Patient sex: F
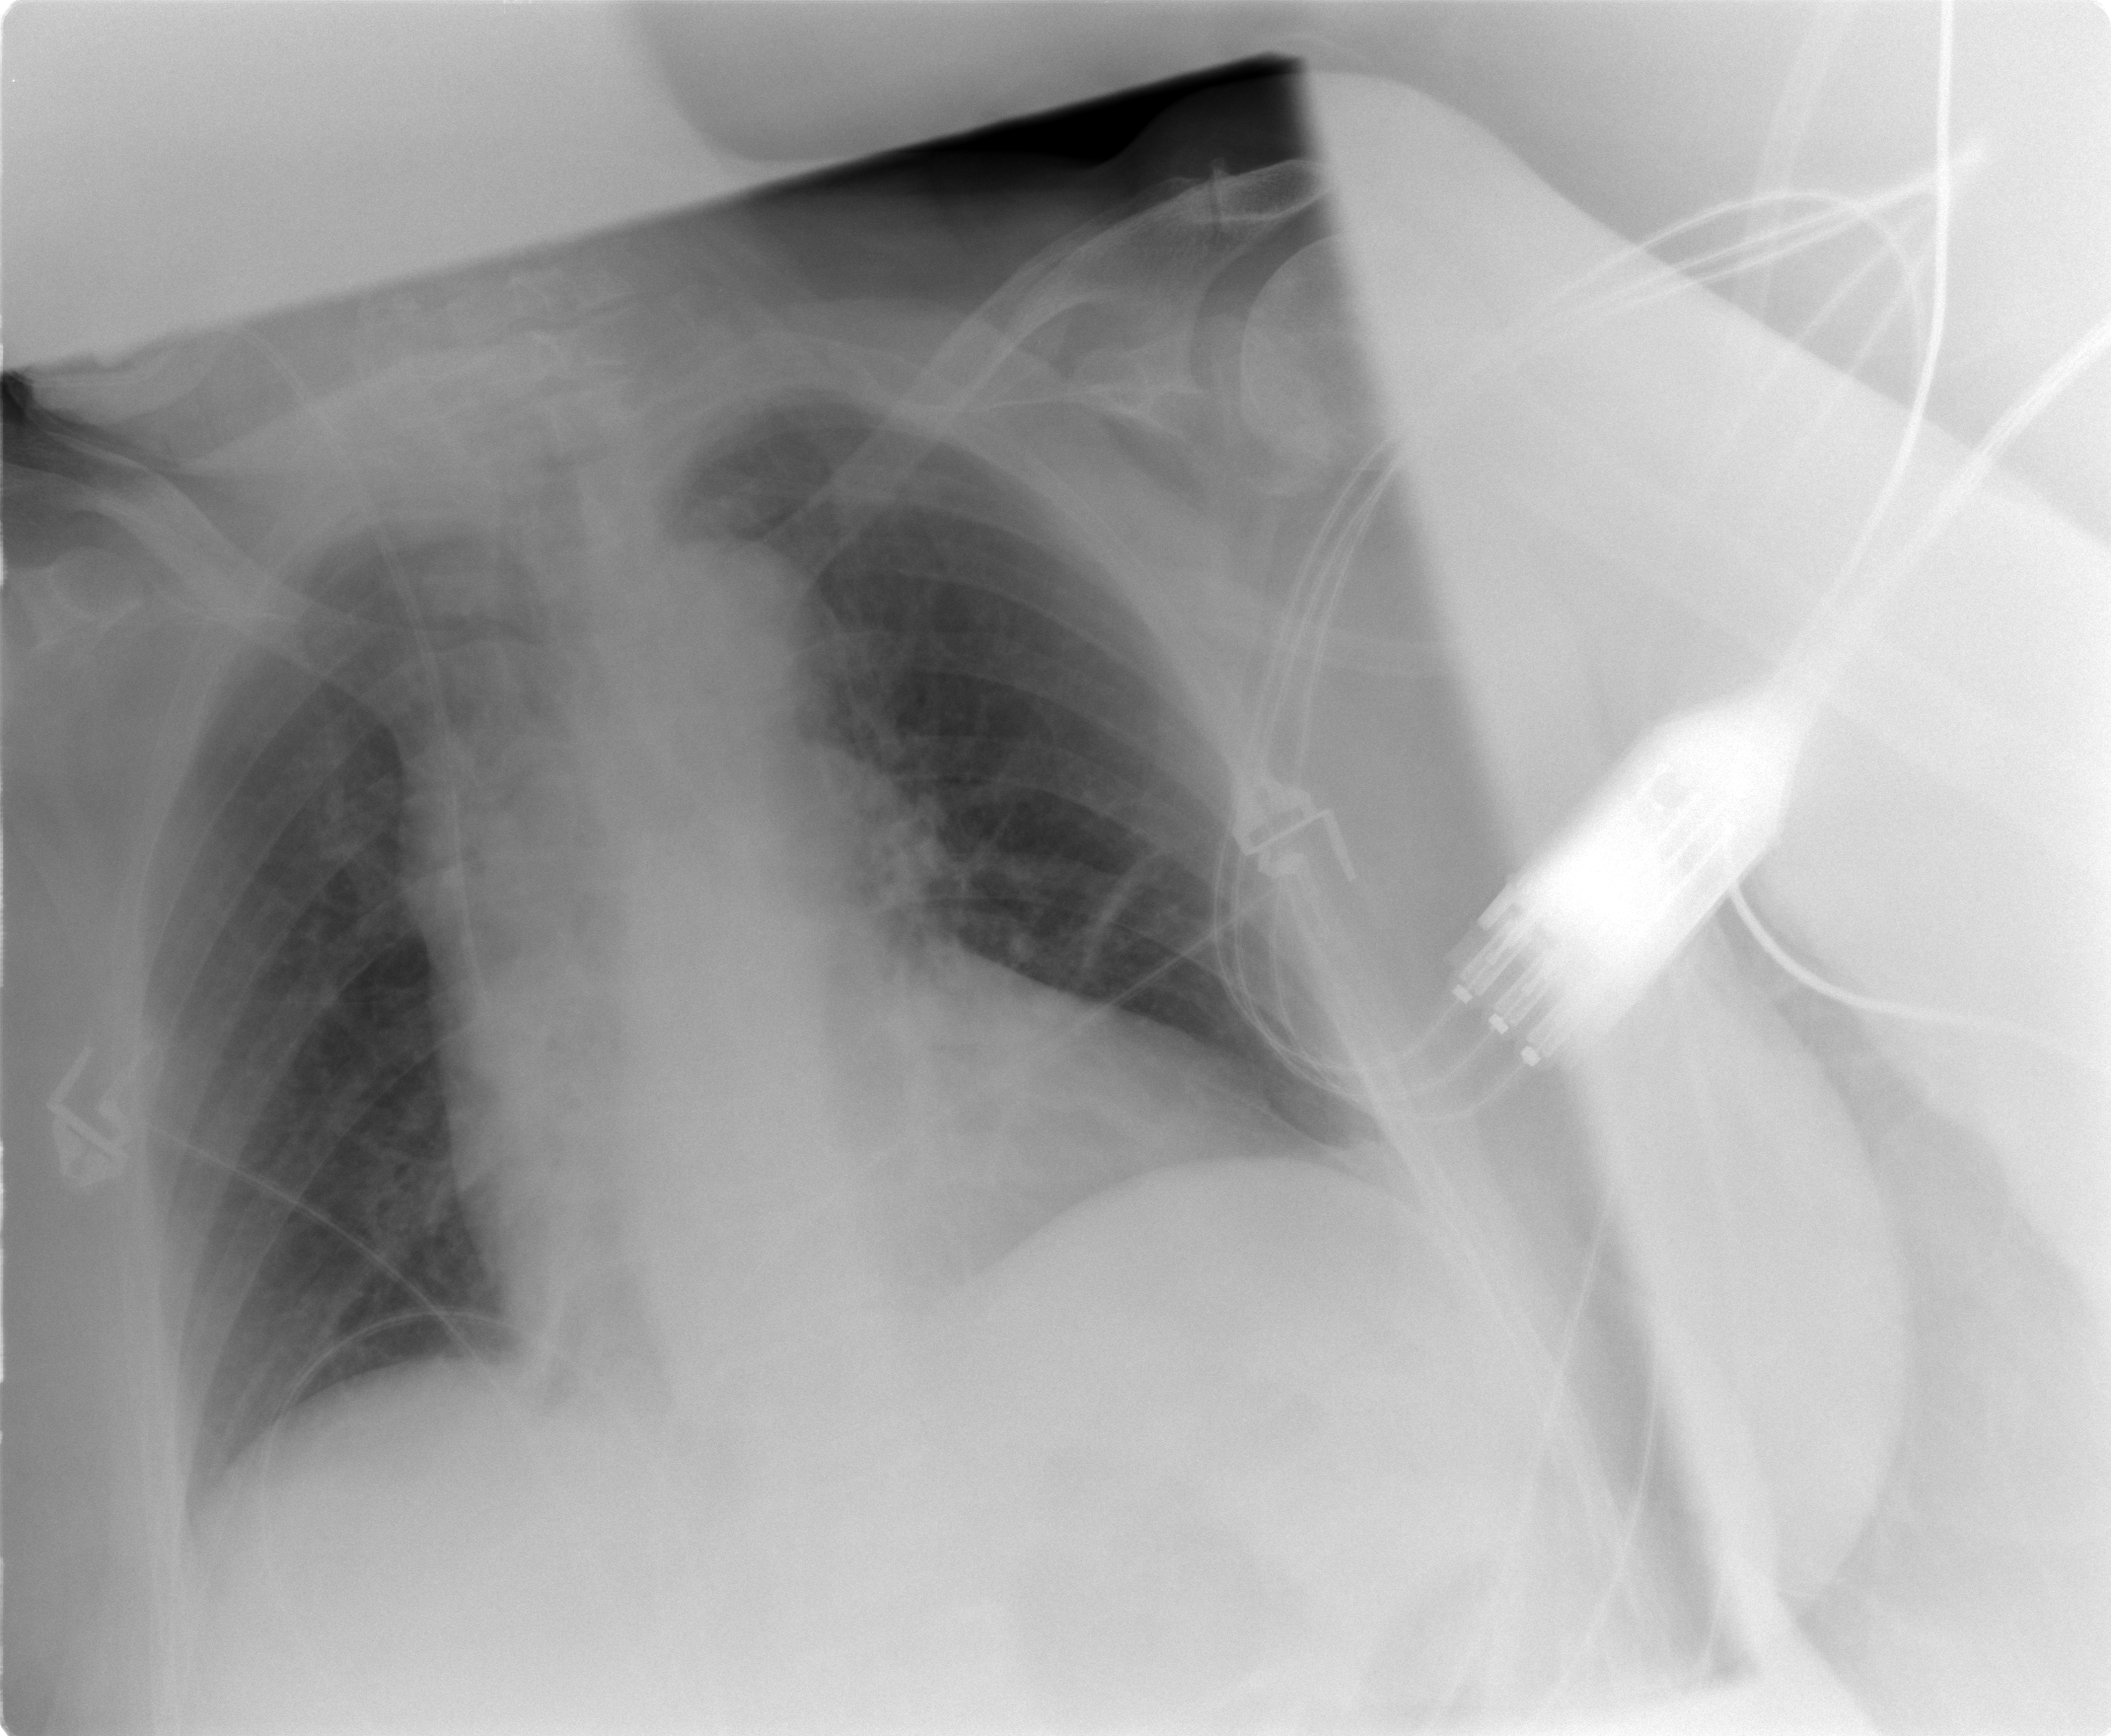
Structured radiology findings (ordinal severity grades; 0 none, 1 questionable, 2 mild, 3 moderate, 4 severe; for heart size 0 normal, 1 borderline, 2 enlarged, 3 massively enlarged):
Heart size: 1
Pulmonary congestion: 0
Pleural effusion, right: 0
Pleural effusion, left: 1
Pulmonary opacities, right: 0
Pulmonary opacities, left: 0
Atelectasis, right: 0
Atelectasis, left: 0